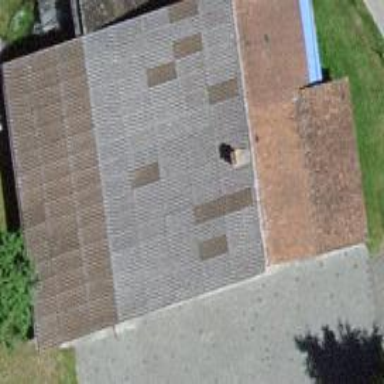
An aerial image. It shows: Barn.